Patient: sex F, age 27
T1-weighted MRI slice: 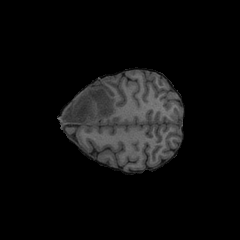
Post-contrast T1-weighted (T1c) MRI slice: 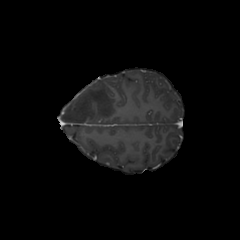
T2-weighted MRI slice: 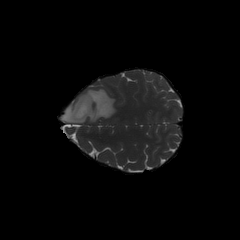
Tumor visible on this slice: yes
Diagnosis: Astrocytoma, IDH-mutant
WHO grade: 4